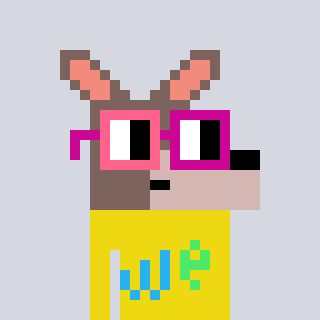
a pixel art character with square pink and red glasses, a kangaroo-shaped head and a yellow-colored body on a cool background